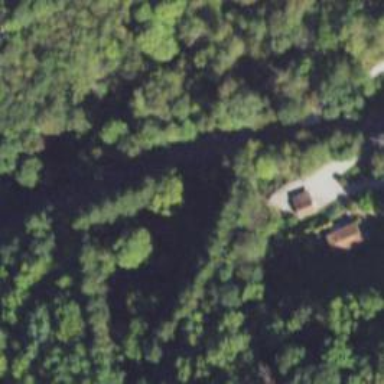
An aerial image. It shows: Path.